Question: Does Linux have anything to retrieve function address by ordinal or index from a shared object?
I ask because I am writing an OpenGL wrapper and I had to do the following for all 300+ functions:
'''
module->AddressOf(funcs[0],"glAccum");
module->AddressOf(funcs[1],"glAlphaFunc");
module->AddressOf(funcs[2],"glAreTexturesResident");
module->AddressOf(funcs[3],"glArrayElement");
module->AddressOf(funcs[4],"glBegin");
module->AddressOf(funcs[5],"glBindTexture");
module->AddressOf(funcs[6],"glBitmap");
module->AddressOf(funcs[7],"glBlendFunc");
module->AddressOf(funcs[8],"glCallList");
module->AddressOf(funcs[9],"glCallLists");
module->AddressOf(funcs[10],"glClear");
module->AddressOf(funcs[11],"glClearAccum");
module->AddressOf(funcs[12],"glClearColor");
module->AddressOf(funcs[13],"glClearDepth");
module->AddressOf(funcs[14],"glClearIndex");
module->AddressOf(funcs[16],"glClearStencil");
module->AddressOf(funcs[17],"glClipPlane");
module->AddressOf(funcs[18],"glColor3b");
module->AddressOf(funcs[19],"glColor3bv");
module->AddressOf(funcs[20],"glColor3d");
'''
So on and so forth.. And on windows I can do:
'''
for (int i = 0; i < 385; ++i)
module->AddressOf(funcs[i], (const char*)i);
'''
And that's it! The address of each function is stored in 'funcs[I]'.
Does Linux have anything similar to the above?
Notes:
'Module->AddressOf' is equivalent to:
'''
bool Module::AddressOf(void* &func, const char* name)
{
#if defined _WIN32 || defined _WIN64
func = (void*)GetProcAddress(handle, name);
#else
func = dlsym(handle, name);
#endif
return func != nullptr;
}
'''
And yes I do check for errors by iterating through the func array and seeing if any of them are 'NULL'.
Examples of Ordinal values on Windows:

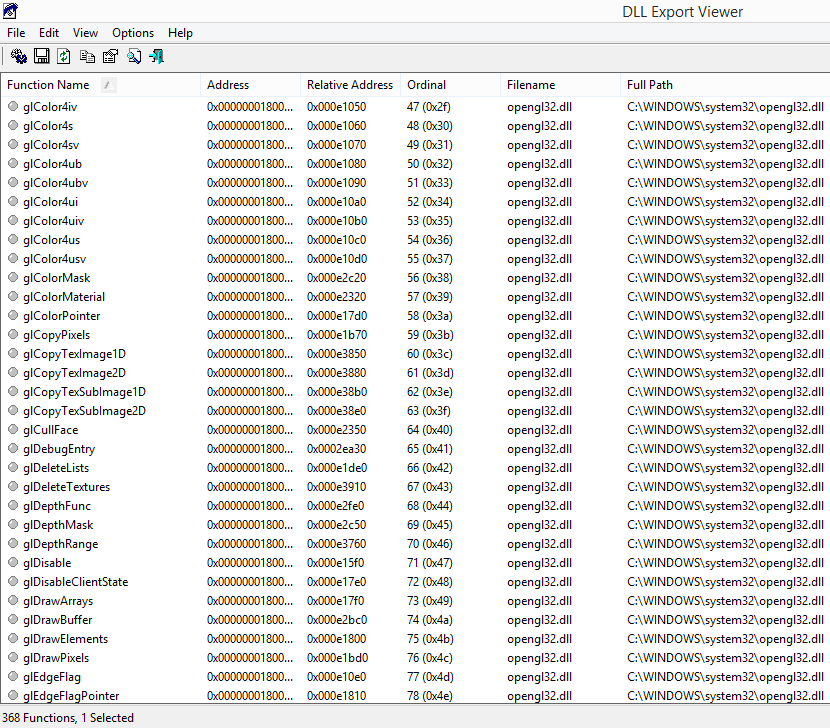
Answer: On Linux, you could use the <URL> and 'dlsym' functions. Don't forget to pass '-rdynamic' when linking your main program.
Of course you need to know the name of a function to get its address with 'dlsym'
Notice that you can get symbols inside the main program by 'dlopen'-ing it as 'NULL'
Be afraid of C++ <URL>. Use 'extern "C"' to disable it.
BTW, if you mean
'''
for (int i = 0; i < 385; ++i)
module->AddressOf(funcs[i], (const char*)i);
'''
(I guess you had a typo: your code mixed 'I' and 'i') I am surprised it would work reliably even on Windows: when 'i' is 50, '(const char*)i' is '(const char*)50' which is unlikely to be a valid string. On Linux it certainly is not (since the first 4Kpage of the address space is not mapped, and I imagine it is also the case on Windows, which I do not know).
However, <URL> is documented as handling
> function's ordinal value. If this parameter is an ordinal value, it must be in the low-order word; the high-order word must be zero.
I don't know what is the ordinal value of a function (in some shared library), and AFAIK Linux does not have such a concept. And even if your code works on Windows, how does it know that 'funcs[5]' corresponds to 'glBindTexture' ? You need to give that information to your code somewhere!
On Linux if you want to get the name of a function from its address you could use 'dladdr'
If you need to get the addresses of OpenGL functions you need to process each of their names!
Perhaps you could collect the many names of OpenGL functions in some array. You could use some scripting (perhaps some 'awk' scripts working on some OpenGL headers, or perhaps customizing your <URL> to collect them.
You might perhaps use some ELF reading library like 'libelf' and scan the ELF symbol table. You could perhaps 'popen' some command like 'nm -D libopengl.so'...
Read <URL>; it explains all this in details!